Question: I have this code for a table which is very simple:
'''
<table cellspacing="10" cellpadding="10">
<tr>
<td><div id="mini_window"></div></td>
<td><div id="mini_window"></div></td>
<td><div id="mini_window"></div></td>
</tr>
</table>
'''
This table code is within this div:
'''
#body_content {
top: 30%;
left: 36%;
width:70%;
height:18em;
margin-top: -9em; /*set to a negative number 1/2 of your height*/
margin-left: -15em; /*set to a negative number 1/2 of your width*/
border-bottom: 1px solid #ccc;
border-top: 1px solid #ccc;
/*background-color: #f3f3f3;*/
position:fixed;
direction: rtl;
}
'''
and within the table cells, there is the mini_window div that is:
'''
#mini_window {
top: 50%;
width:150px;
height:150px;
margin-top: 20px; /*set to a negative number 1/2 of your height*/
/*border-bottom: 1px solid #ccc;*/
/*border-top: 1px solid #ccc;*/
border: 1px solid black;
background-color: #f3f3f3;
/*direction: rtl;*/
}
'''
It looks like the attached picture and that is not what I wanted. I need between each div say 20px more or less. What is going wrong?

UPDATE: Include the whole source of that page:
'''
<html>
<head>
<?php include_once('required_css.php'); ?>
<?php include_once('required_js.php'); ?>
<meta http-equiv="Content-Type" content="text/html; charset=UTF-8" />
</head>
<body>
<?php include_once('header.php'); ?>
<div id="body_content">
<h1>m ljdyd?</h1>
<table cellspacing="10" cellpadding="10">
<tr>
<td><div id="mini_window"></div></td>
<td></td>
<td><div id="mini_window"></div></td>
<td></td>
<td><div id="mini_window"></div></td>
</tr>
</table>
</div>
</body>
</html>
'''
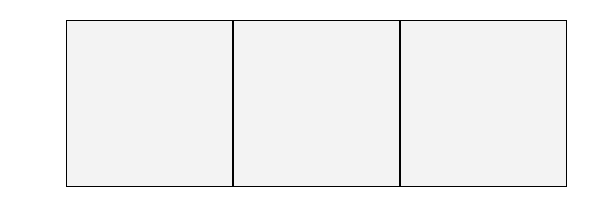
Answer: You should add margin: 10px;
'''
#mini_window {
top: 50%;
width:150px;
height:150px;
margin: 10px;
margin-top: 20px; /*set to a negative number 1/2 of your height*/
/*border-bottom: 1px solid #ccc;*/
/*border-top: 1px solid #ccc;*/
border: 1px solid black;
background-color: #f3f3f3;
/*direction: rtl;*/
}
'''